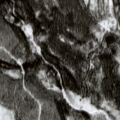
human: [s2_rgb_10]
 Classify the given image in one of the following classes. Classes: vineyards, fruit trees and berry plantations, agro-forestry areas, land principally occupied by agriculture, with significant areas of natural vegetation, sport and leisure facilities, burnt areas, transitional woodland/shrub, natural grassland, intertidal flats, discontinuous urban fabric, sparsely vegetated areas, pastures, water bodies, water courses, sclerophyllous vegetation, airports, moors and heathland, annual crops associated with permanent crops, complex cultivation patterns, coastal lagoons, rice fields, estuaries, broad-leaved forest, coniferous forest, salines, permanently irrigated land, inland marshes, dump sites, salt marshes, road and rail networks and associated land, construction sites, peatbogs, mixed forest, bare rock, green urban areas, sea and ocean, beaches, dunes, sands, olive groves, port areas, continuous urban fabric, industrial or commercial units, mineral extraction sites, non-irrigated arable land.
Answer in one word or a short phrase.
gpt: coniferous forest, peatbogs